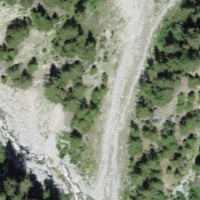
EUNIS habitat code: 23
Species observed at this site:
Rupicapra rupicapra